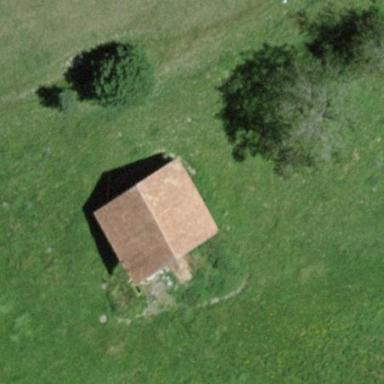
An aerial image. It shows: Barn.